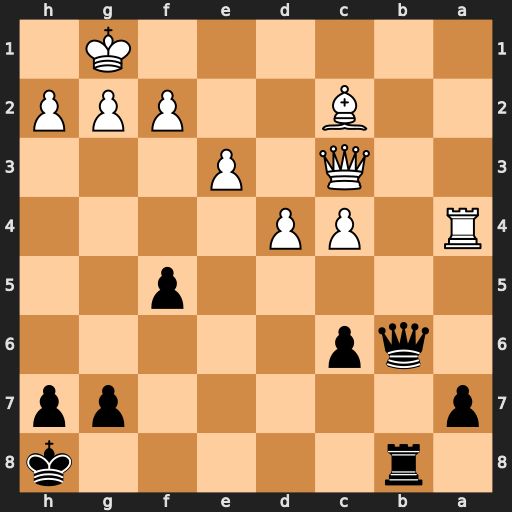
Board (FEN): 1r5k/p5pp/1qp5/5p2/R1PP4/2Q1P3/2B2PPP/6K1
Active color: b
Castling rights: -
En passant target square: -
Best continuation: Qb1+ Bxb1 Rxb1+ Qc1 Rxc1#